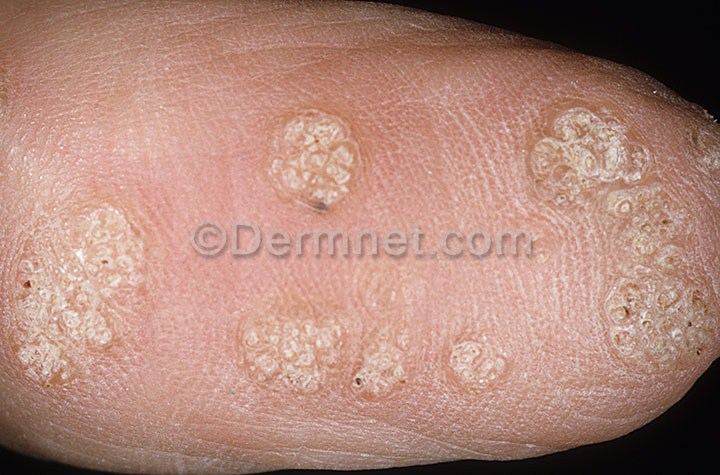
Disease: Warts Molluscum and other Viral Infections